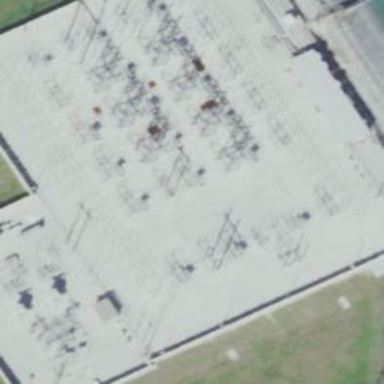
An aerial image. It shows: Outdoor substation at the transmission level.